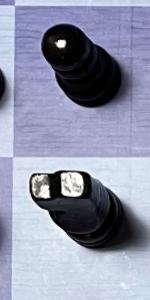
Label: Knight_Black